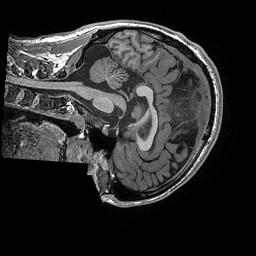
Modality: T1w
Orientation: sagittal
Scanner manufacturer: ge
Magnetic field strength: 3 T
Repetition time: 0.008184 s
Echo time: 0.003192 s